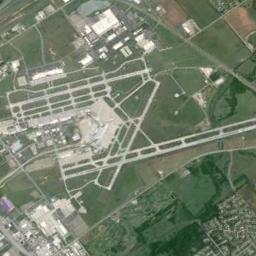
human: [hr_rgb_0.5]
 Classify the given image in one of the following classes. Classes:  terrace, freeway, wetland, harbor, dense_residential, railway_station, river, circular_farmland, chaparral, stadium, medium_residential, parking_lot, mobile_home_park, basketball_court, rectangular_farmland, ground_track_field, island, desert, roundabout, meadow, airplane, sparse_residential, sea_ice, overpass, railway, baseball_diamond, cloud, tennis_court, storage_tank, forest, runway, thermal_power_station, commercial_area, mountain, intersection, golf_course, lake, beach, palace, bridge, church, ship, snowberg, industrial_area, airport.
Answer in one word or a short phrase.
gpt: airport